Field crop: tomato
Growth stage: 2
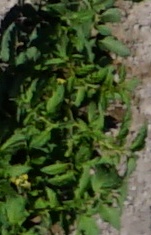
Species: tomato